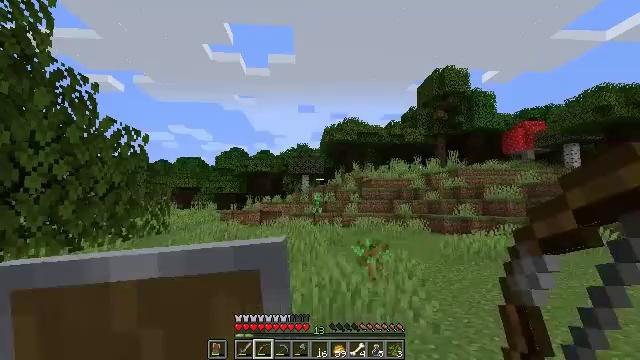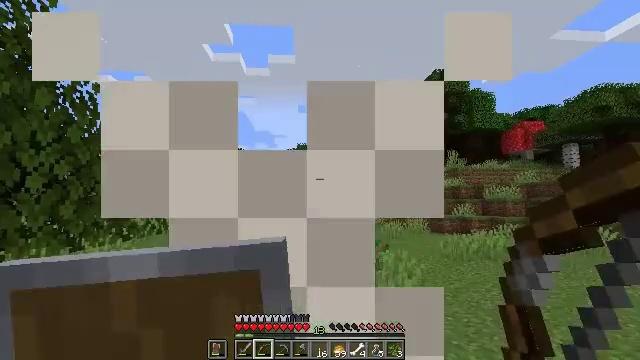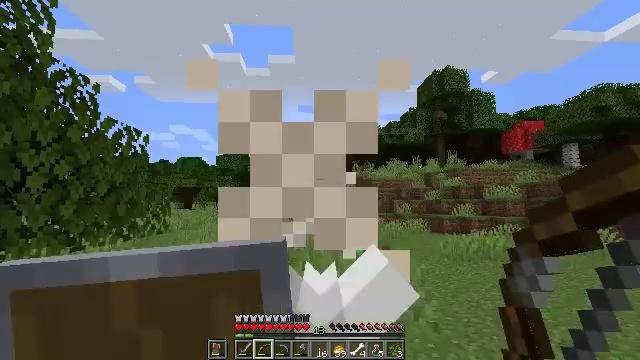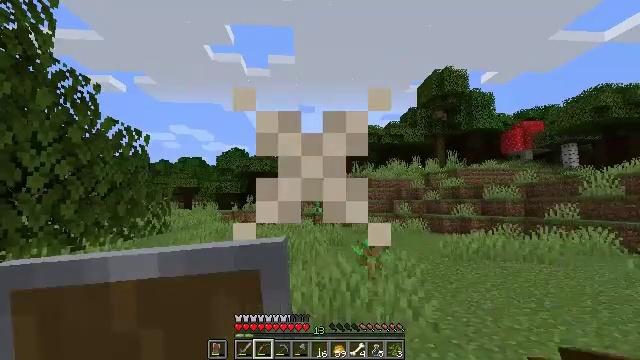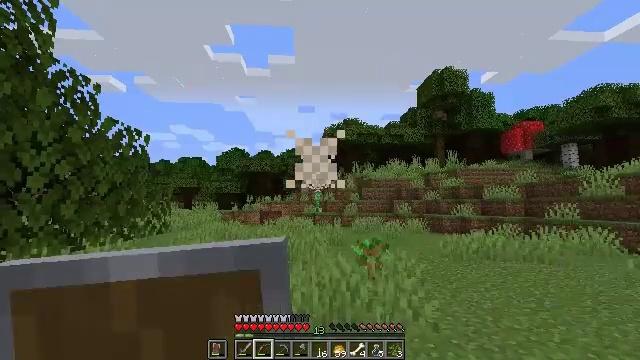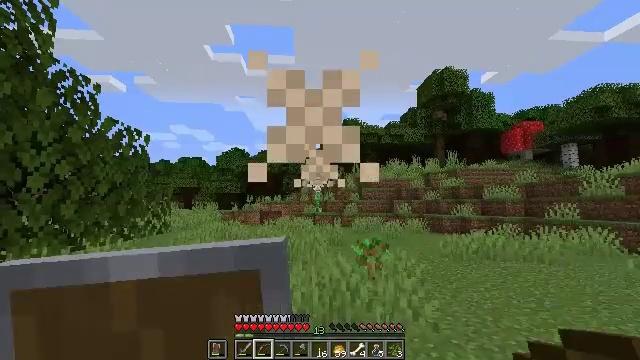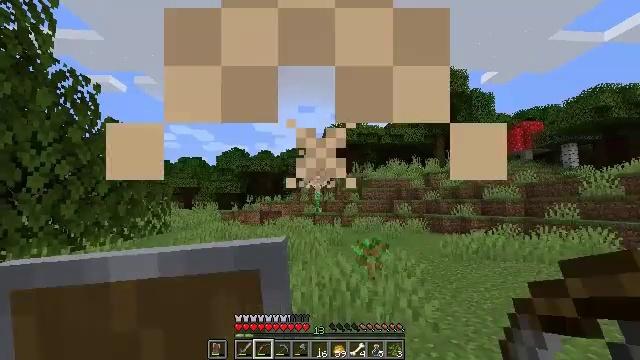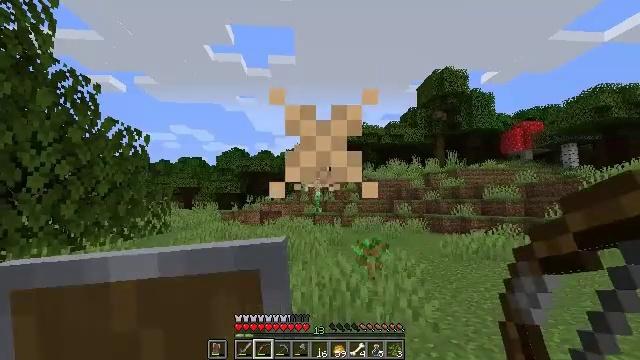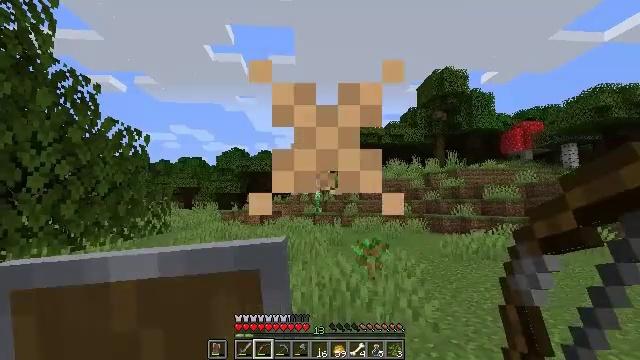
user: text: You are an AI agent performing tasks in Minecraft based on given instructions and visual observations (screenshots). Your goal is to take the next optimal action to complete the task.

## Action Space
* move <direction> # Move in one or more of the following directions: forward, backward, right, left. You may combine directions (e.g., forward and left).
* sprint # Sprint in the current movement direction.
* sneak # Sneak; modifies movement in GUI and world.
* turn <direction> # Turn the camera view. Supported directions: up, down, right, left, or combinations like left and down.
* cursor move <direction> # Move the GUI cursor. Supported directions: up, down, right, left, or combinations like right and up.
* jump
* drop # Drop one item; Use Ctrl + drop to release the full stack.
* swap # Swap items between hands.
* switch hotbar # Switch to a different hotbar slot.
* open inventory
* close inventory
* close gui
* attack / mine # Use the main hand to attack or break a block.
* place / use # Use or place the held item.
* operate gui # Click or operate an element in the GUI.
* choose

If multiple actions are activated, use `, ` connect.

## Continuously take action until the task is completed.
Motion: motion action
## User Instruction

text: Hunt the creeper.
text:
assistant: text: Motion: no_op
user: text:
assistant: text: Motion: no_op
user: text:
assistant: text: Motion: no_op
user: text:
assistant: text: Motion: no_op
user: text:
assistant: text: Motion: no_op
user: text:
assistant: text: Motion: no_op
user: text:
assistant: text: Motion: no_op
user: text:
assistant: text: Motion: no_op
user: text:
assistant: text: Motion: no_op